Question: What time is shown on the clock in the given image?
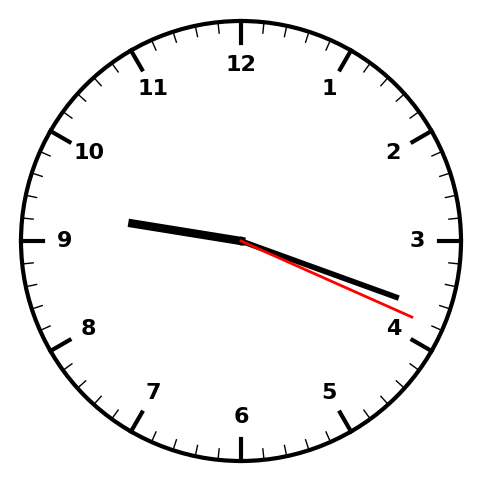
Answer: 09:18:19